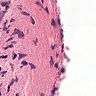
Metastatic tissue present: no